Field crop: maize
Growth stage: 2
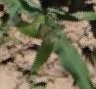
Species: maize